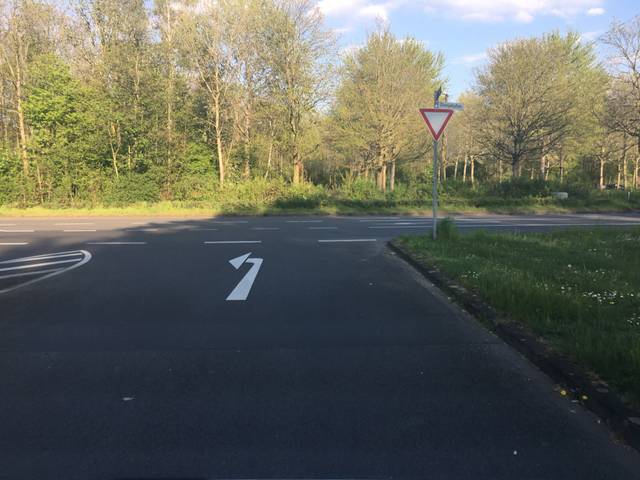
Region: Germany
Coordinates: 51.025, 6.936